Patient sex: M
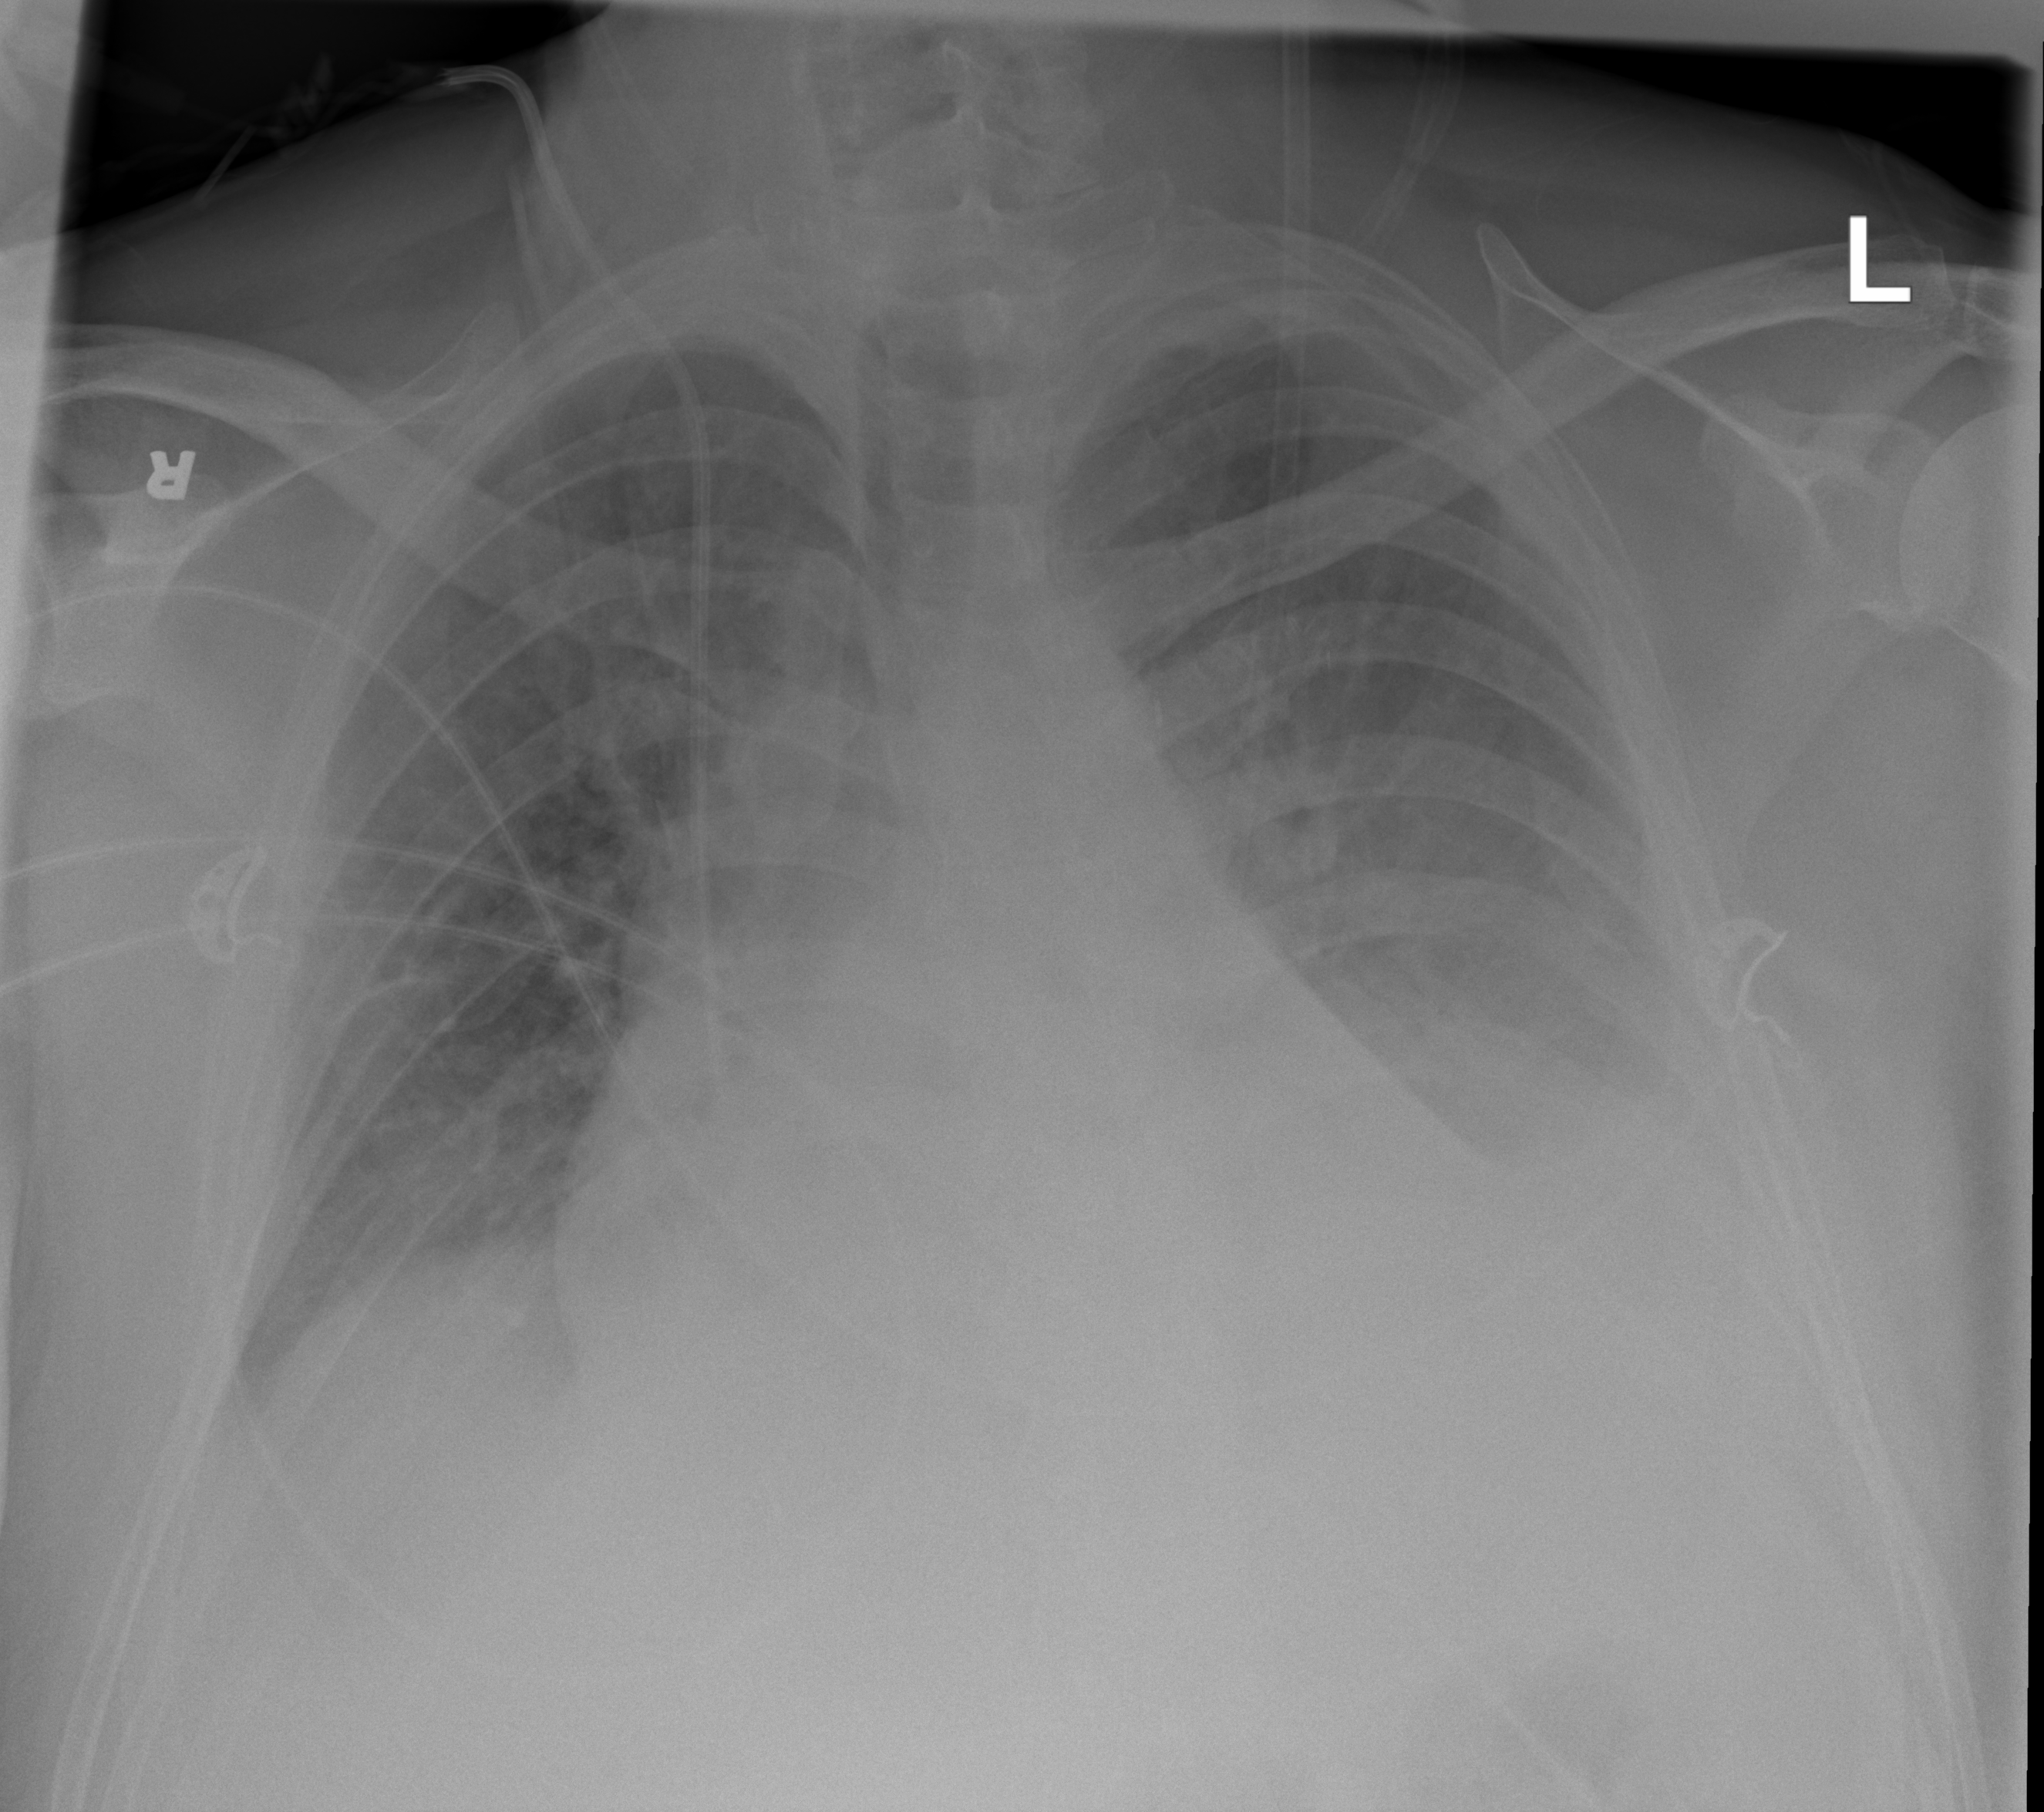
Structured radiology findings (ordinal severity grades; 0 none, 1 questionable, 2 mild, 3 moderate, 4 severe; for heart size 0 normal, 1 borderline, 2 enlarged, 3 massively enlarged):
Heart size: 3
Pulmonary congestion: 3
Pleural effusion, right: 2
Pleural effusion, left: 3
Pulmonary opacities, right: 0
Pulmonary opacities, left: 0
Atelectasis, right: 2
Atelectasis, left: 3